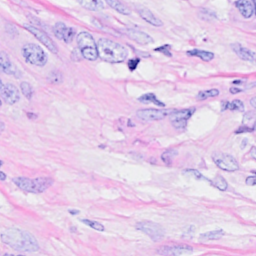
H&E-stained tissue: Breast